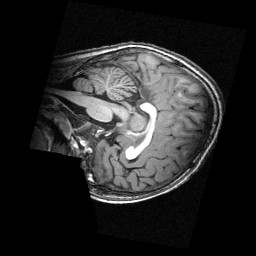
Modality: T1w
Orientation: sagittal
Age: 9
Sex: male
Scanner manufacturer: siemens
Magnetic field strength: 3 T
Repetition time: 2.3 s
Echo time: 0.00336 s